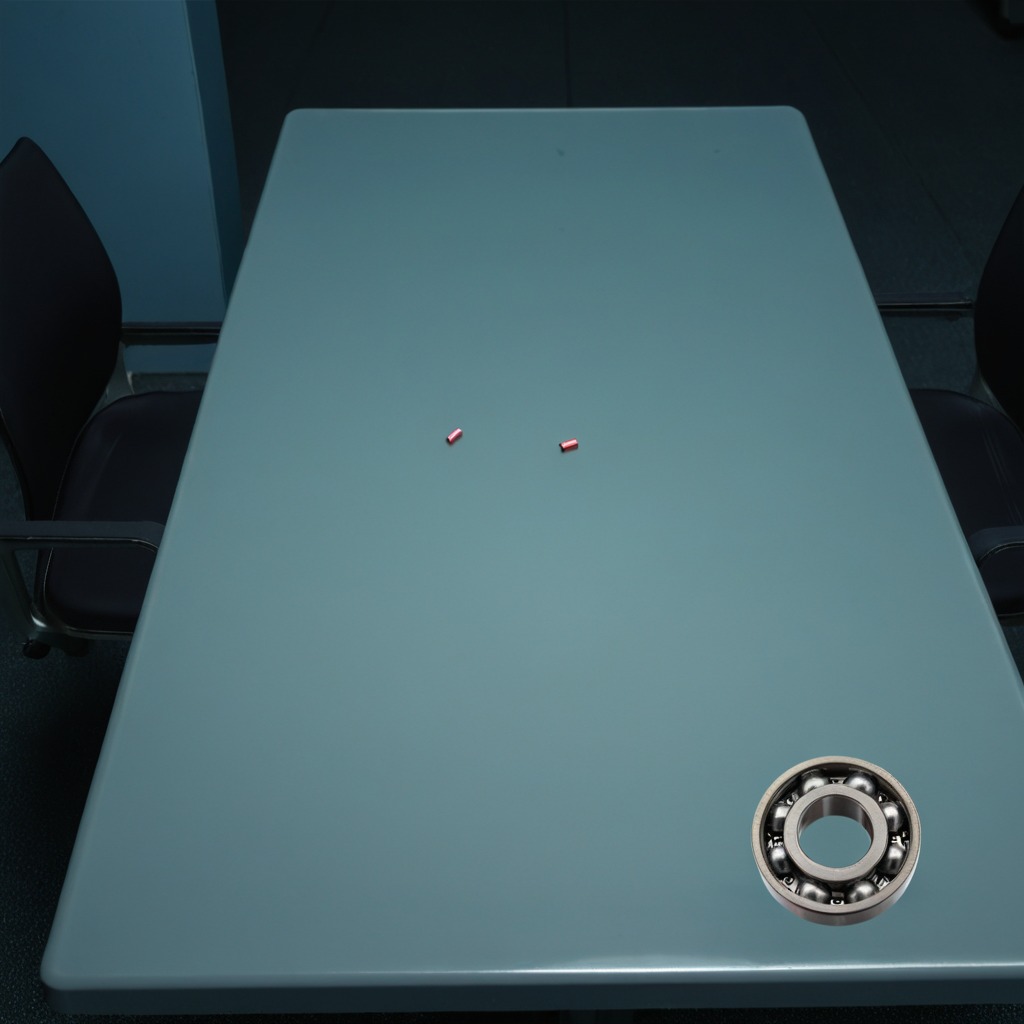
A metal ball bearing is lying on the table.